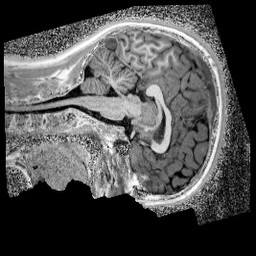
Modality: UNIT1_denoised
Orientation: sagittal
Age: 11
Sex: male
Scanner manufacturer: siemens
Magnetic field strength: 3 T
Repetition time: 4 s
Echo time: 0.00299 s